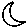
Label: moon